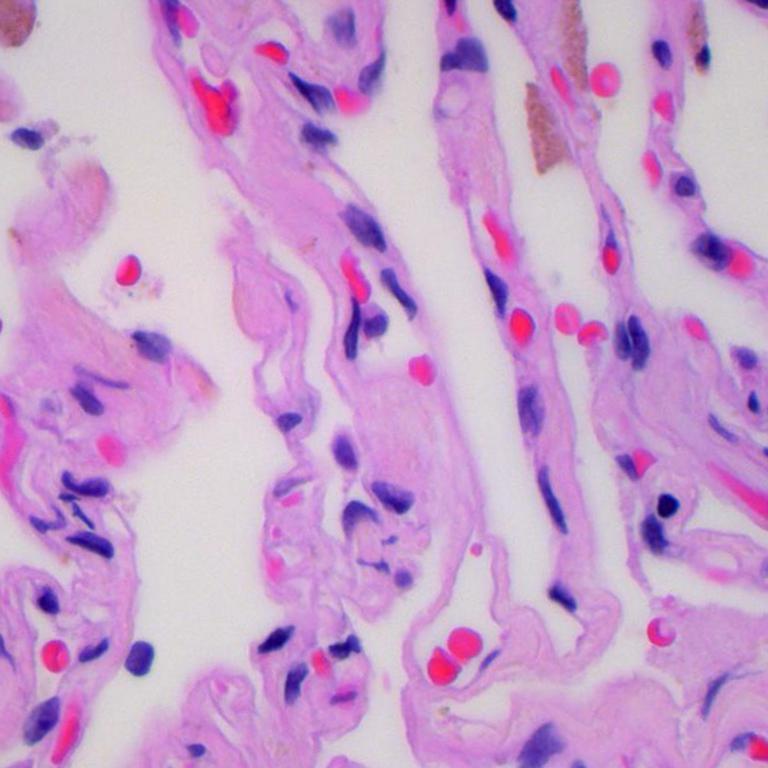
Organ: lung
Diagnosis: benign